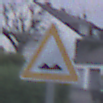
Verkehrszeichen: UnebeneFahrbahn
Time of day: SunriseSunset
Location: Outdoor (Urban)
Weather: PartlyCloudy
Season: NotSpecified
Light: Natural